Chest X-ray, PA view. Patient: 40 years old, sex F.
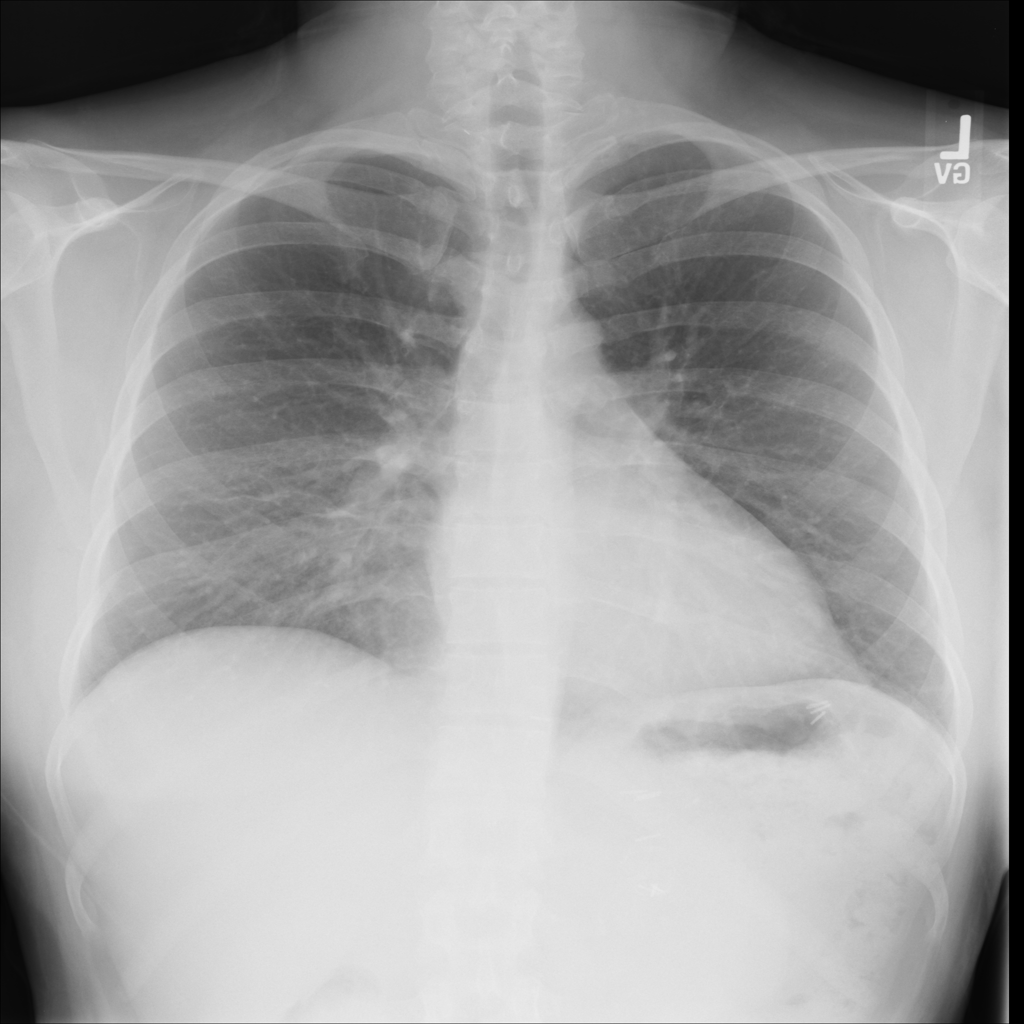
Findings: No Finding